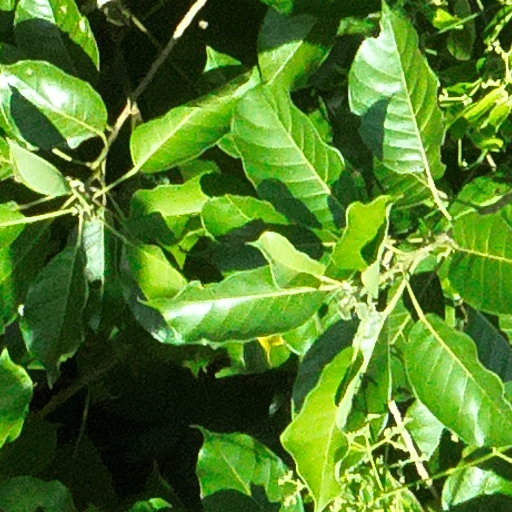
Species: Hieronyma alchorneoides
GBIF accepted scientific name: Hieronyma alchorneoides
Crown area (m\u00b2): 160.576